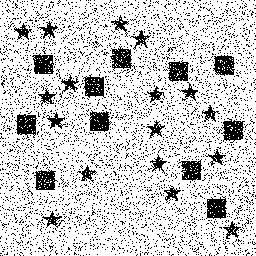
Squares: 11
Triangles: 0
Stars: 17
Total shapes: 28